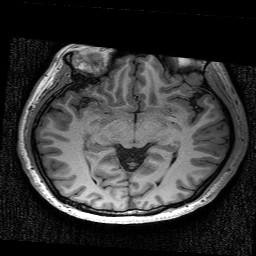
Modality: T1w
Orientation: coronal
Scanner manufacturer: siemens
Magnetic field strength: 3 T
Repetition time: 2.53 s
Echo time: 0.00267 s